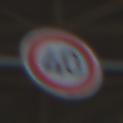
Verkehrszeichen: Geschwindigkeit40
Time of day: Midday
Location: Indoor (Urban)
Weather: NotSpecified
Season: NotSpecified
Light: Natural